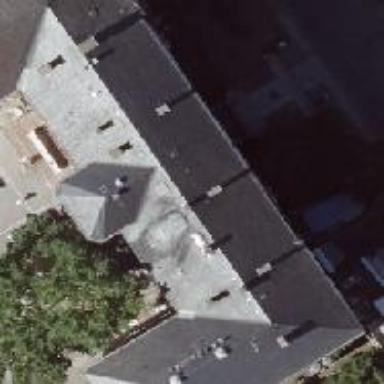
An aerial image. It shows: Building with ridge on the roof.